Question: Looking around various APIs, I notice there is a very small limit of API calls a given API Key can make per day. In cases where I am only reading data from the API sources (i.e. GET http command) - what is a good strategy to get over the usage limits?
(Below are my specific plans that i would like comments on [looking to understand how the pros do it] & also examples of API usage limits)
Walmart API allows only 5000 calls a day <URL>
Google Book API allows 1000 requests only per day
Google Places API - 1000 requests only per day... the list goes on.

Here is my dilemma (using Google Places API, 1000 requests/per day as example):If I access the API every time user opens my App/Activity, the 1000 requests per day can get over very quick (even if i have just a few hundred users) - so what could be the solution here?
1. Cache data in Local SQLlite database and update only once a day per user (since in cases like google places, data is not changing very often)
2. Should I query the places API (all queries I want) from a webserver/website and then write a REST server on my webserver that my Android Apps will access? (i.e. the Android apps access the website REST server instead of the google server)
Which method 1,2, or (something else?) is the recommended approach? I am trying to understand how to the advanced developers get around this problem.
[I hope the scope of the question does not fall into 'research' as I have provided specific problem definition and approaches to solve the problem. If someone feels it does, I can provide more details]
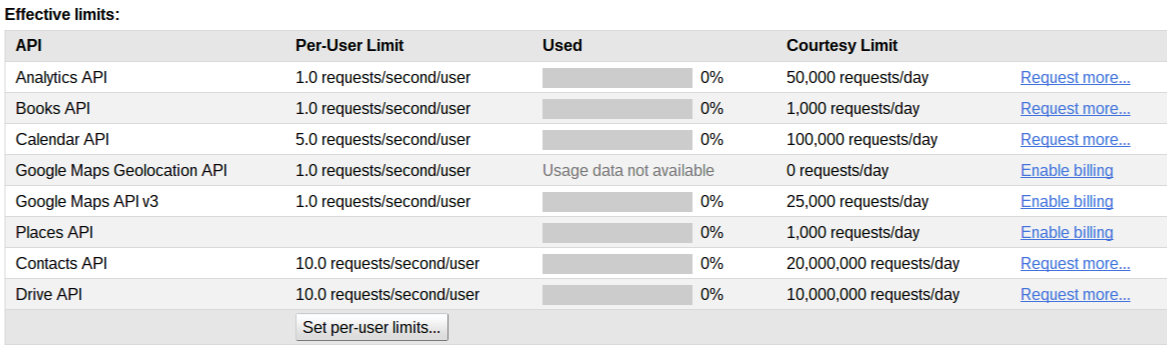
Answer: The method is to enable billing and let Google charges you for using their APIs.
method 1. is a probably approach, and it will help you drives your billings down, but depending how big the app grows, it won't totally solve it.
method 2. is not allowed by their terms of service, and if/when they find it out, they will cut your access.